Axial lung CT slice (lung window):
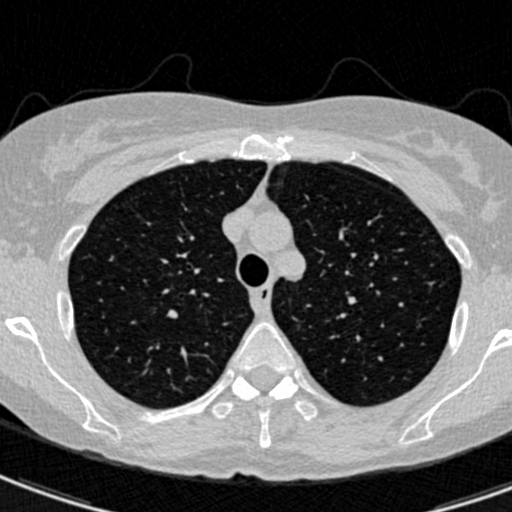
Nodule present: no